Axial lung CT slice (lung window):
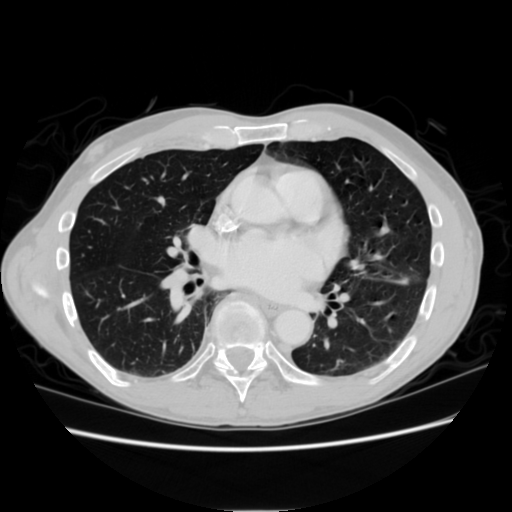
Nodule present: no